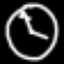
Label: clock